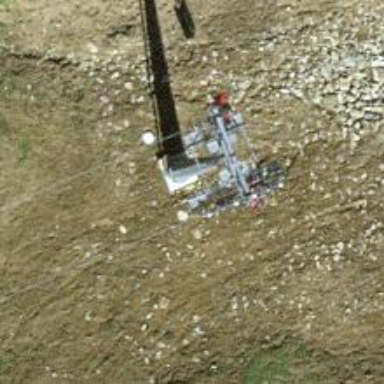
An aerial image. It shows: Pylon for aerialway.